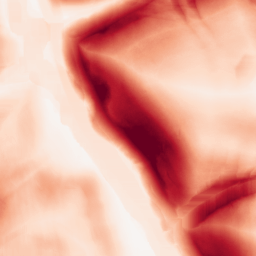
Category: morphological
Decomposition family: morphological_square
Decomposition parameters: operation: gradient
size: 20
Upsampling method: bicubic
Upsampling parameters: scale: 8
Upsampling scale: 8